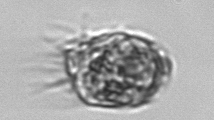
Label: Strombidium_morphotype1